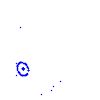
Particle: proton